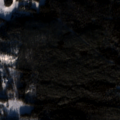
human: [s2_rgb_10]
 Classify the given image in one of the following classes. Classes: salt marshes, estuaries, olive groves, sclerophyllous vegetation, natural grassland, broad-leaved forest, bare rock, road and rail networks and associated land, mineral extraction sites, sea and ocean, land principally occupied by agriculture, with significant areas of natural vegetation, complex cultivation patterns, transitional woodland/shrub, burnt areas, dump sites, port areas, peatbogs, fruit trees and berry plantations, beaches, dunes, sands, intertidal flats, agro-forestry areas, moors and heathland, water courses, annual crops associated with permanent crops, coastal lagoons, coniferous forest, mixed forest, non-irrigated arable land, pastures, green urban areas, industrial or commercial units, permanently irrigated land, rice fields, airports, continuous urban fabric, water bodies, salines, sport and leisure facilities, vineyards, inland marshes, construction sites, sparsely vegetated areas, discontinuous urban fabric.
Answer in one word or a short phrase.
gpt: land principally occupied by agriculture, with significant areas of natural vegetation, coniferous forest, mixed forest, transitional woodland/shrub